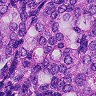
Metastatic tissue present: yes